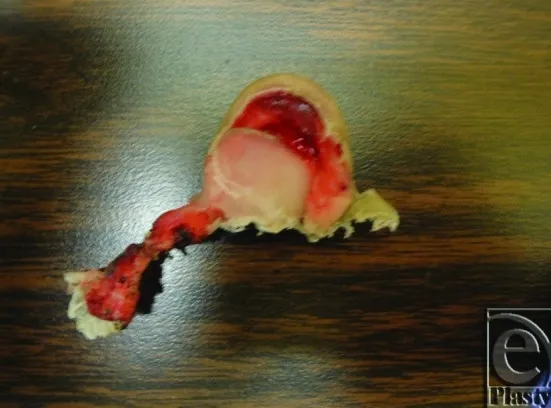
Amputation with significant soft tissue degloving immediately distal to the IP joint. The amputated segment including nail plate, underlying nail bed, and pulp (below).
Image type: medical_photograph (other_medical_photograph)